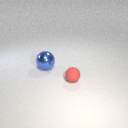
large blue metal sphere behind small red rubber sphere